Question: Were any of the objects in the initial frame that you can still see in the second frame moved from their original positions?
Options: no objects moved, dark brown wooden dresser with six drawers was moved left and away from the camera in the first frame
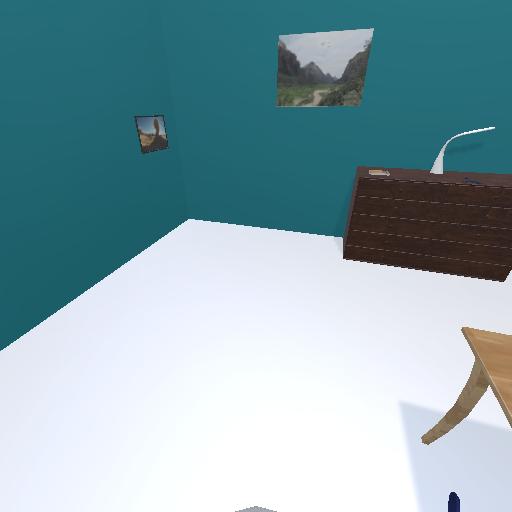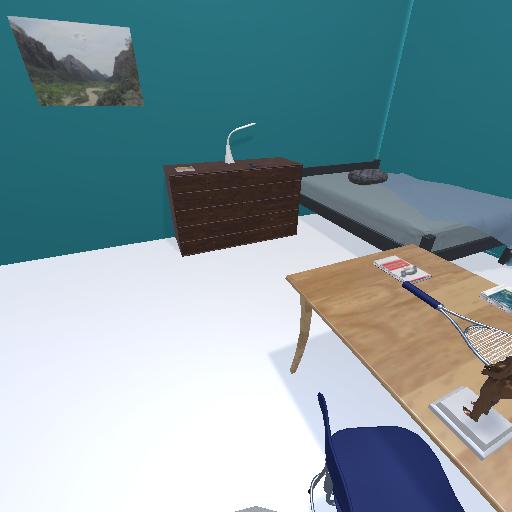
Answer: no objects moved